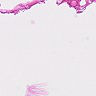
Metastatic tissue present: no